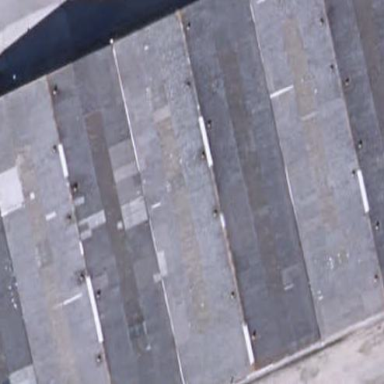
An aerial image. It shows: Industrial building.